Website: macys
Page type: billing-address
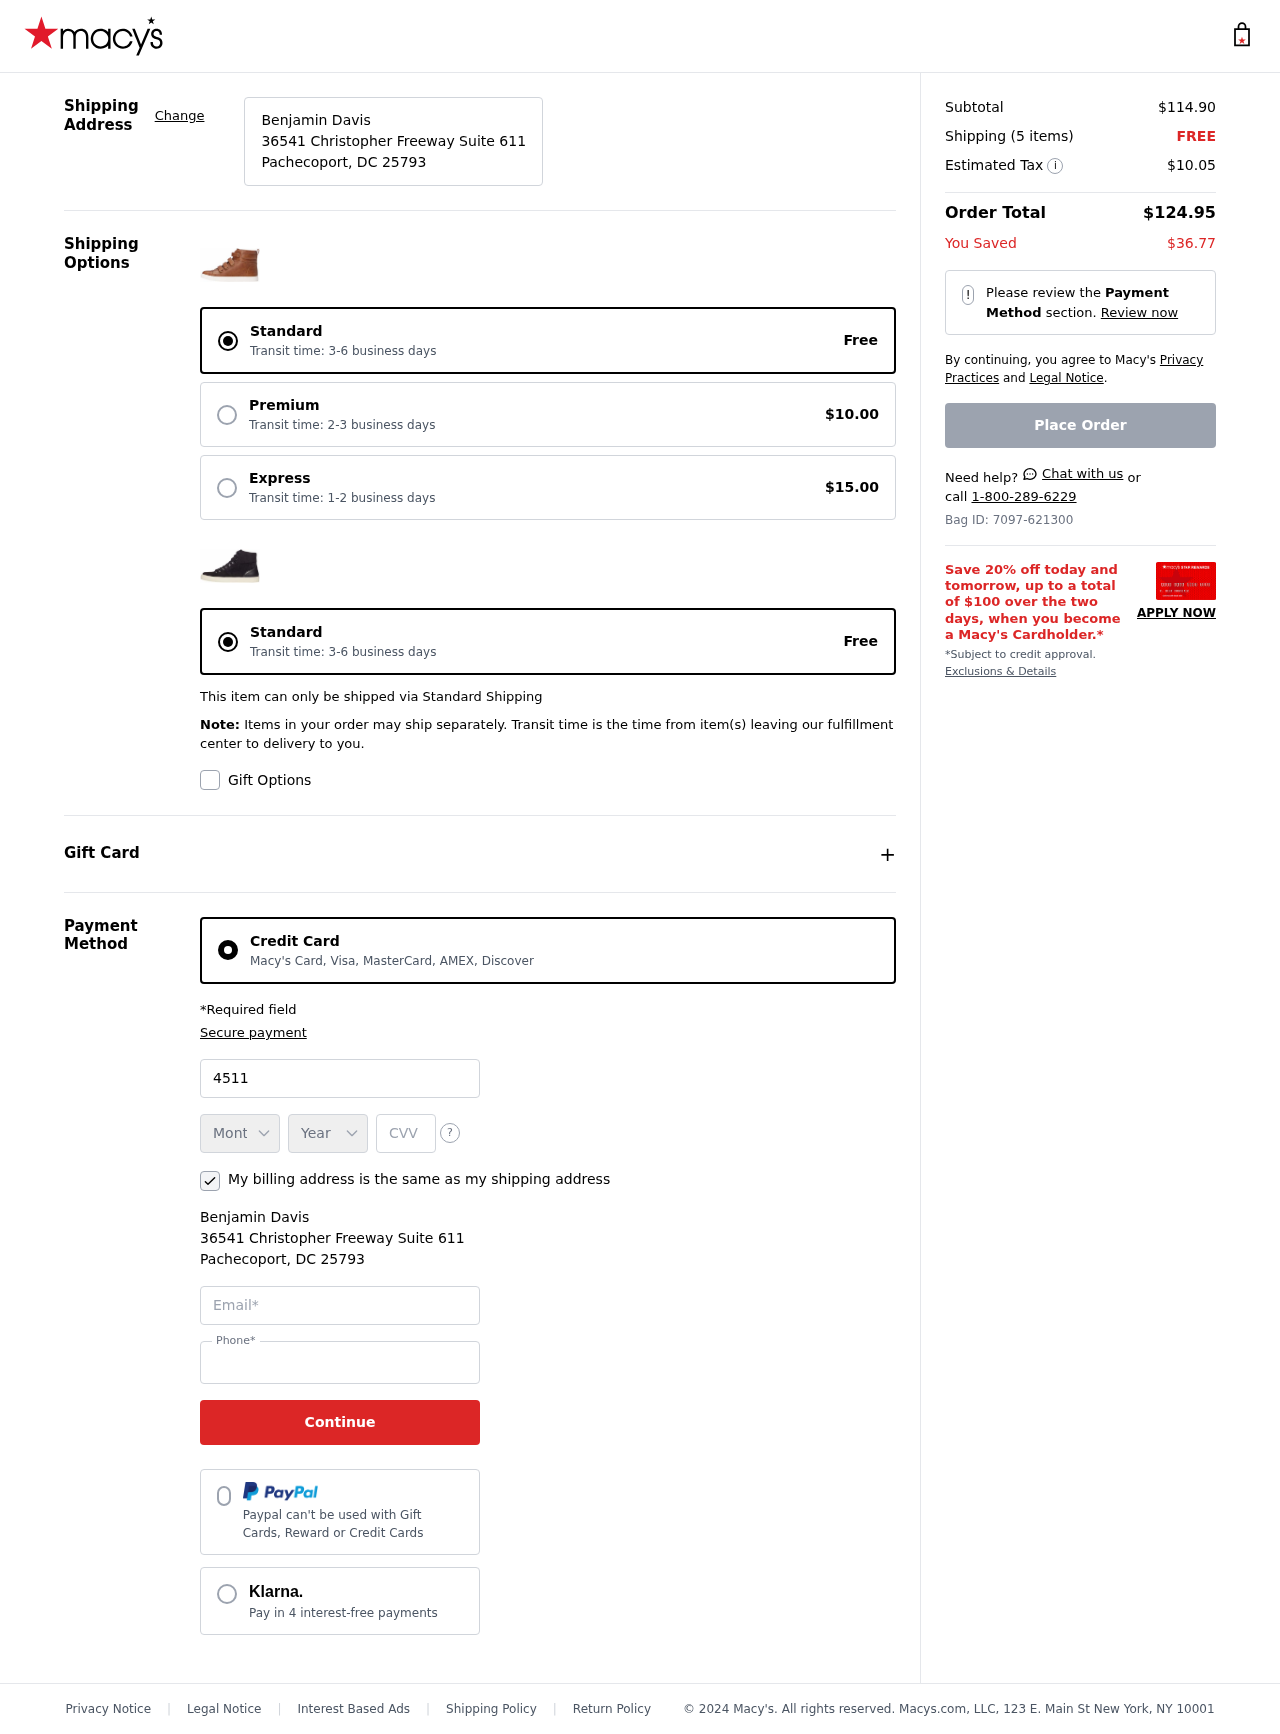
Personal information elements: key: PII_CARD_CVV
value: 588
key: PII_CARD_EXPIRY_MONTH
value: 07
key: PII_CARD_EXPIRY_YEAR
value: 27
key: PII_CARD_NUMBER
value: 4511 0431 4515 2199
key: PII_CITY_STATE_ZIP
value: Pachecoport, DC 25793
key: PII_EMAIL
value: benjamindavis@yahoo.com
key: PII_FULLNAME
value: Benjamin Davis
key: PII_PHONE
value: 4446319609
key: PII_STREET
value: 36541 Christopher Freeway Suite 611
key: PII_FULLNAME2
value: Benjamin Davis
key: PII_CITY
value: Pachecoport
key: PII_STATE
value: DC
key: PII_STATE_ABBR
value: DC
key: PII_POSTCODE
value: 25793
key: PII_POSTCODE_FULL
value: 25793
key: PII_CITY_STATE
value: Pachecoport, DC
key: PII_POSTCODE_NUMERIC
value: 25793
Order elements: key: ORDER_SUBTOTAL
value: $114.90
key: ORDER_NUM_ITEMS
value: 5
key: ORDER_SHIPPING_COST
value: FREE
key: ORDER_TAX
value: $10.05
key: ORDER_TOTAL
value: $124.95
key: ORDER_SAVINGS
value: $36.77
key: ORDER_ID
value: Bag ID: 7097-621300